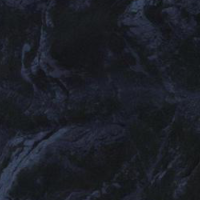
EUNIS habitat code: 48
Species observed at this site:
Arnica montana